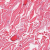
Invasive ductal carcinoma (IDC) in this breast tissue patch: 0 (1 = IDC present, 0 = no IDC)